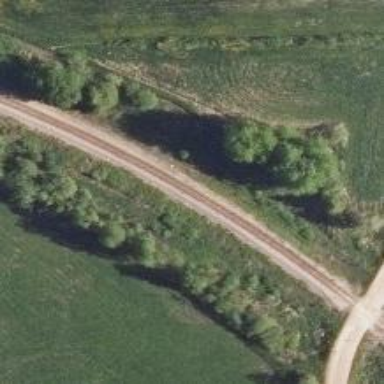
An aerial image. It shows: Railway track classified as B1.